Question: There are  possible head-to-head match ups in Hold 'em. Assuming I have an array with each card, how can I enumerate all these match ups?
For example, to enumerate all possible starting hands is:
'''
for (int a = 0; a < 51; ++a) {
for (int b = a + 1; b < 52; ++b) {
println(cards[a] + "," + cards[b]);
}
}
'''
I worked out can have all match ups twice with (get both As,Ah vs Kc,Kd and Kc,Kd vs As,Ah):
'''
long total = 0;
for (int a = 0; a < 51; ++a) {
for (int b = a + 1; b < 52; ++b) {
for (int c = 0; c < 51; ++c) {
for (int d = c + 1; d < 52; ++d) {
total++;
}
}
}
}
'''
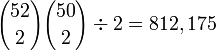
Answer: Your code prints the correct result, but doesn't iterate over all the cards correctly. 'a' and 'c' should loop up to 52. The extra hands need to be removed with an 'if' statement:
'''
for (int a = 0; a < 52; ++a) {
for (int b = a + 1; b < 52; ++b) {
for (int c = 0; c < 52; ++c) {
for (int d = c + 1; d < 52; ++d) {
if (c != a && c != b && d != a && d != b) {
total++;
}
}
}
}
}
'''
This can then be modified to eliminate the duplicate hands:
'''
for (int a = 0; a < 52; ++a) {
for (int b = a + 1; b < 52; ++b) {
for (int c = a + 1; c < 52; ++c) {
for (int d = c + 1; d < 52; ++d) {
if (c != b && d != b) {
total++;
}
}
}
}
}
'''